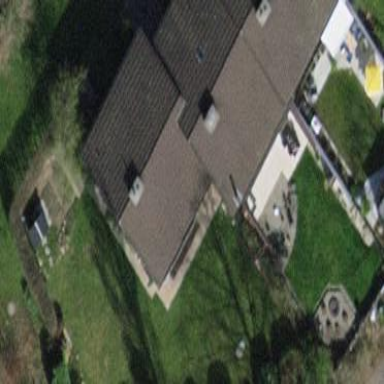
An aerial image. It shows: Terrace-style building with gabled roof.